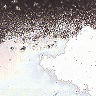
Metastatic tissue present: no